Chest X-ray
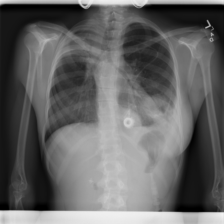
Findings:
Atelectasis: negative
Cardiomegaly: negative
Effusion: positive
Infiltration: negative
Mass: positive
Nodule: negative
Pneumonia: negative
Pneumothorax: negative
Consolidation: negative
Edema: negative
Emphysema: negative
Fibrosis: negative
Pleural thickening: negative
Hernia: negative